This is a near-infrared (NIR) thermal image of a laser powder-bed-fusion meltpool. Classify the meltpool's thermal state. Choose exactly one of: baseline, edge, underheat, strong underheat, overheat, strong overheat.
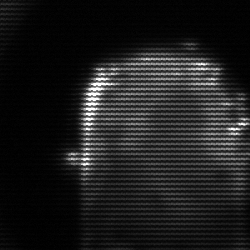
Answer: baseline